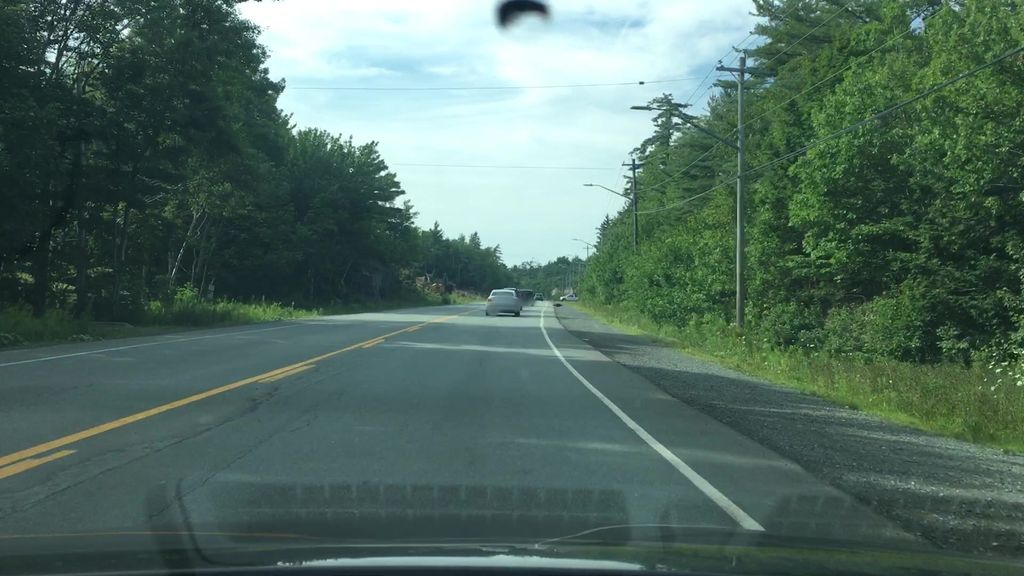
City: halifax